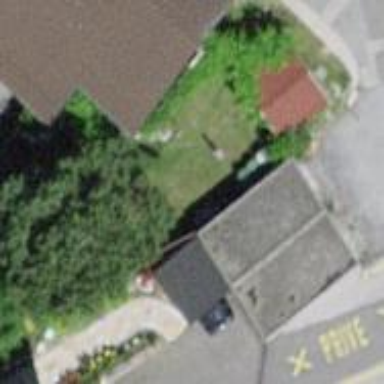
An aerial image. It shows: Garage.